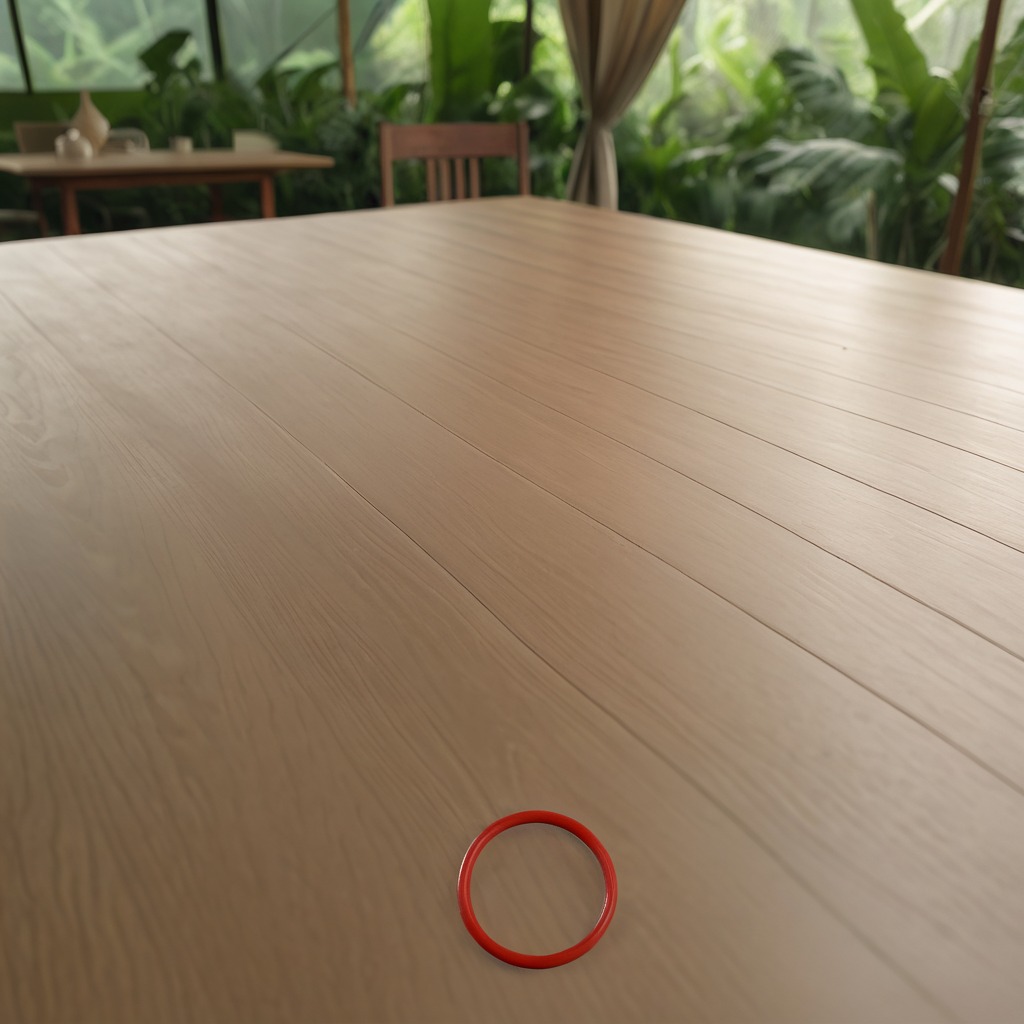
A rubber O-ring is lying on the wooden table.